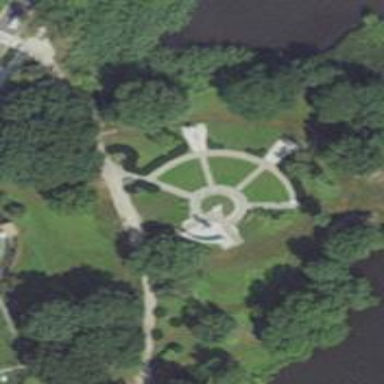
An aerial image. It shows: Historical war memorial.